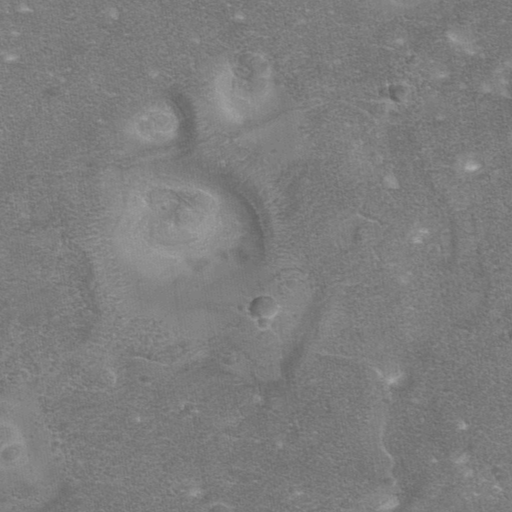
Classes present: Background, Cone